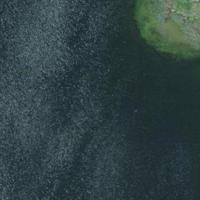
EUNIS habitat code: 14
Species observed at this site:
Lysimachia vulgaris
Carex acutiformis
Locustella luscinioides